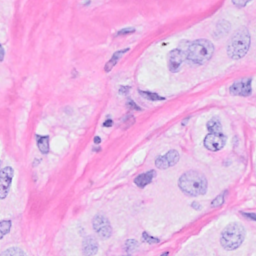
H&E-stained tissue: Breast